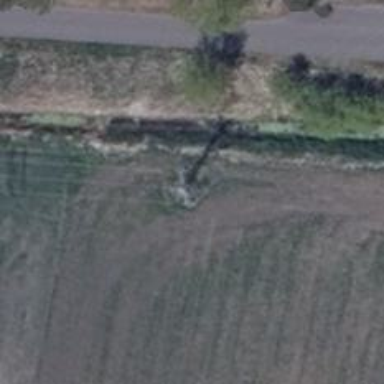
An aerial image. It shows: Power pole.